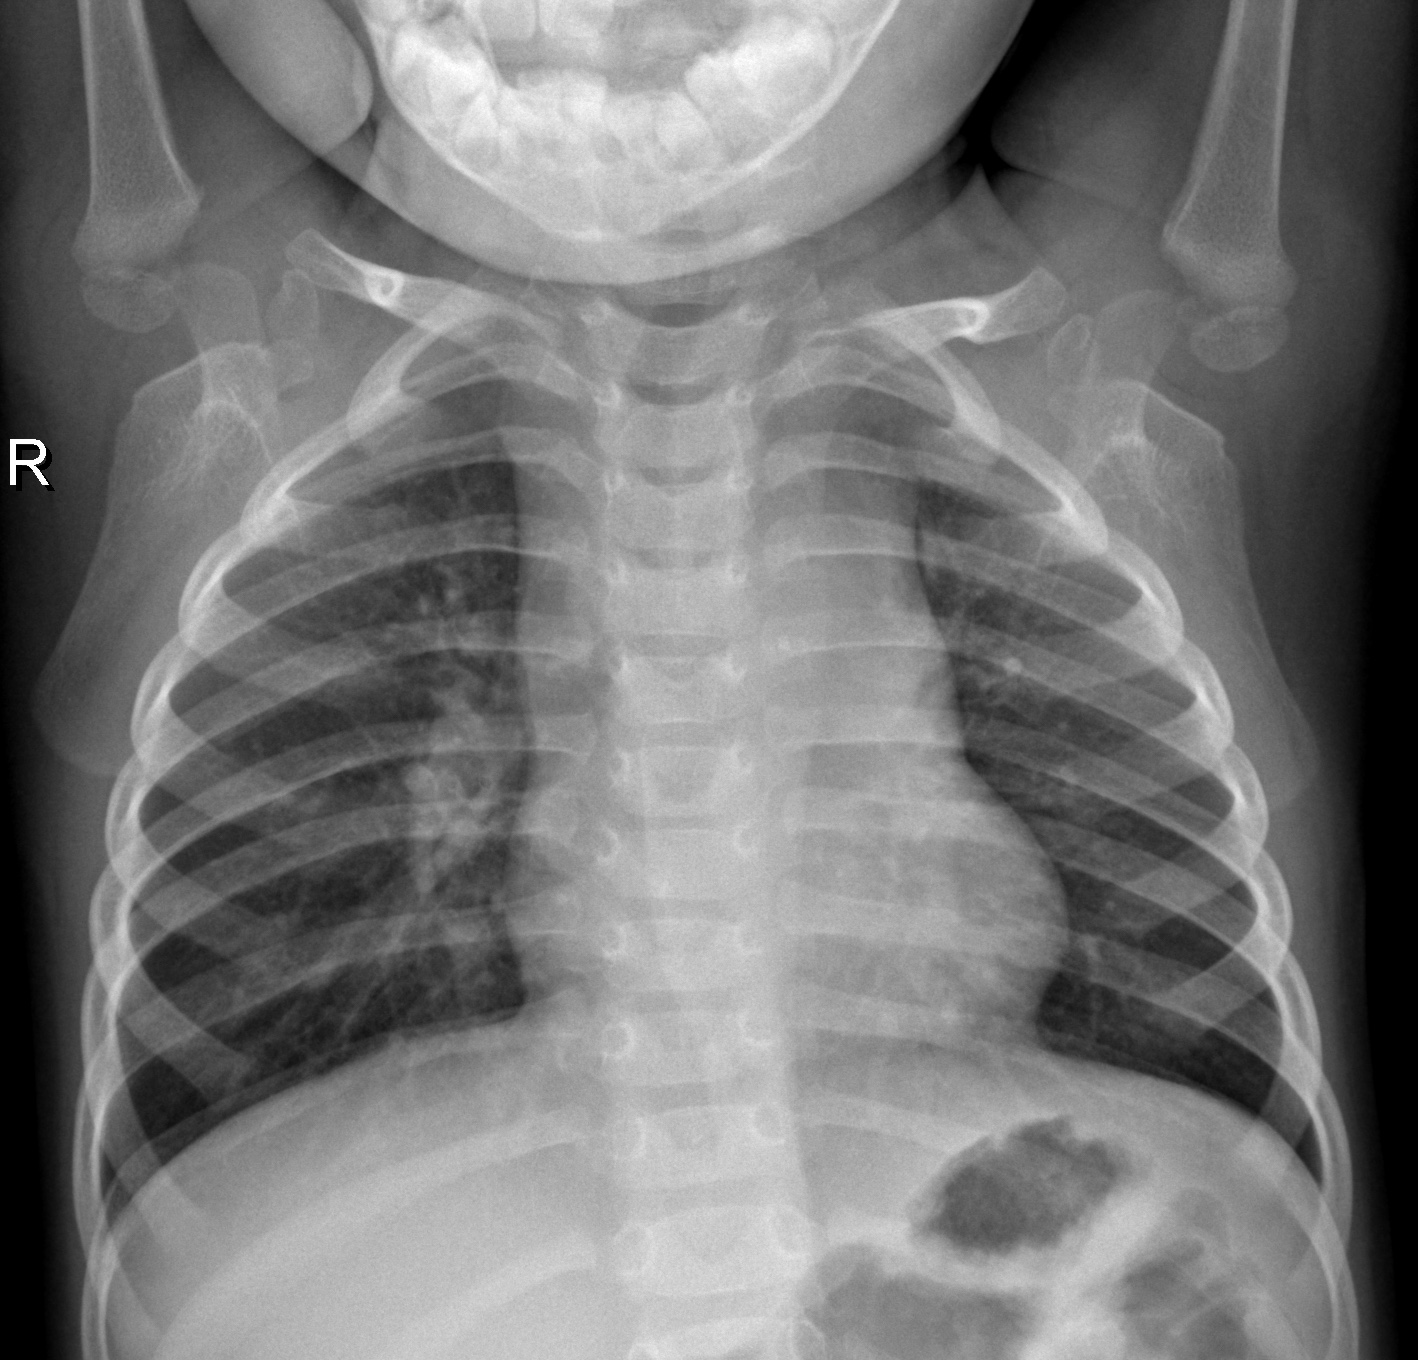
Diagnosis: NORMAL